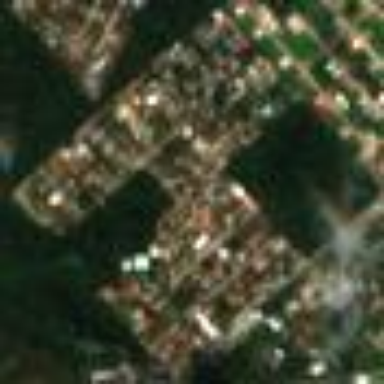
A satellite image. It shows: Residential area consisting of condominiums.